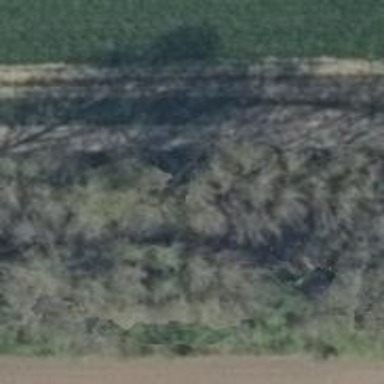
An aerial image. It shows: Row of deciduous broadleaved trees.